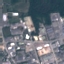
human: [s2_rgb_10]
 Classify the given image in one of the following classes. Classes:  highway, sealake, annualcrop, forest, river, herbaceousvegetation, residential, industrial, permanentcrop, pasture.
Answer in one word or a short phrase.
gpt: Industrial